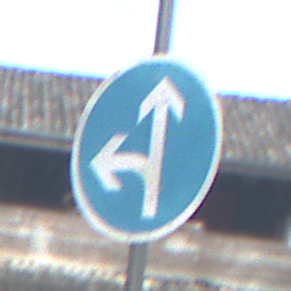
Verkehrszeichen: VorgeschriebeneFahrtrichtungGeradeausOderLinks
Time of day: MorningAfternoon
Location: Outdoor (Suburban)
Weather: PartlyCloudy
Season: NotSpecified
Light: Natural